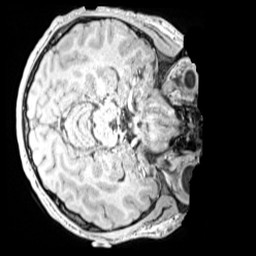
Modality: MP2RAGE
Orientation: axial
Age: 13
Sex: male
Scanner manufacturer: siemens
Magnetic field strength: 3 T
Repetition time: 4 s
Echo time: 0.00299 s